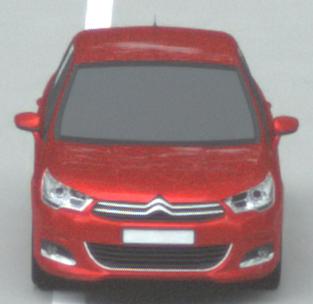
Make: Citroen
Model: C4 VTi 95
Detailed model: C4 (II)
Model produced from: 2012/08
Model produced until: 2013/06
Doors: 5
Color: red
Road condition: dry road
Daytime: morning or afternoon
Contrast: low contrast